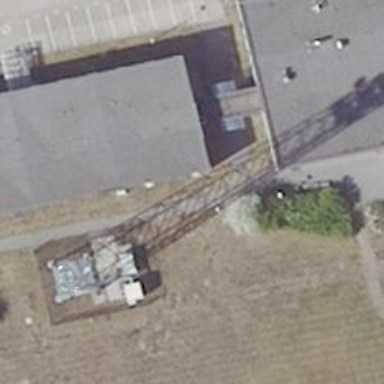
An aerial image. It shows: Communication mast tower.